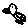
Label: bird